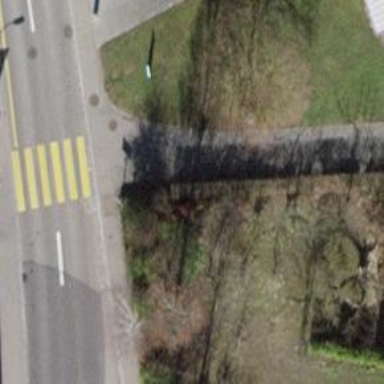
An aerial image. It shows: Bollard barrier.